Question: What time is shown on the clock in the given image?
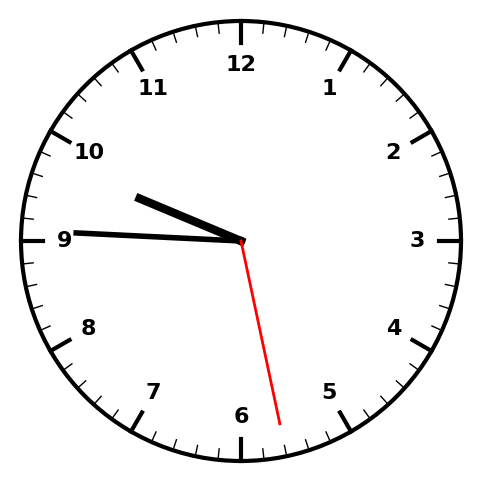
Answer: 09:45:28